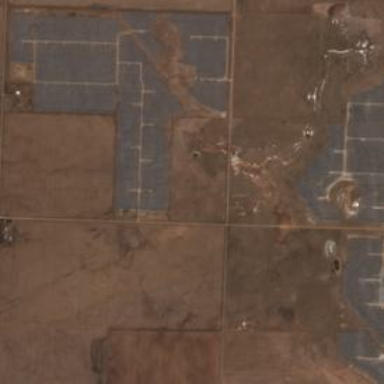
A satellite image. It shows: Solar power plant using photovoltaic technology.